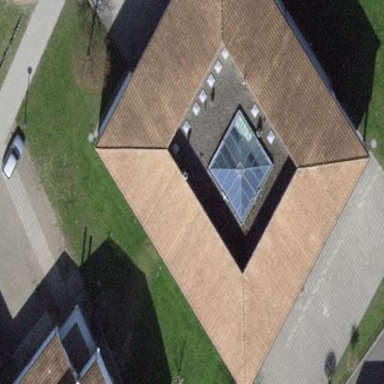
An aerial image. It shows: School building.